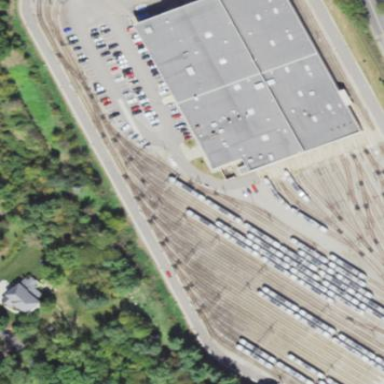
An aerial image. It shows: Workshop building located near railway.